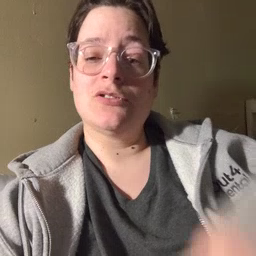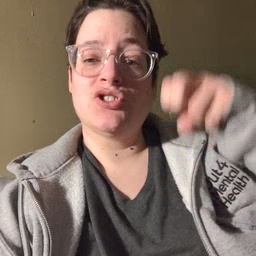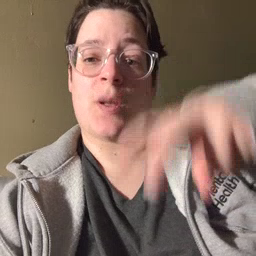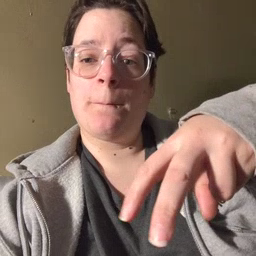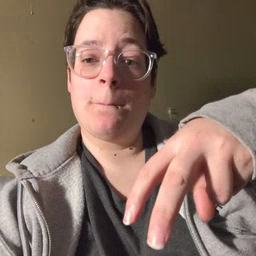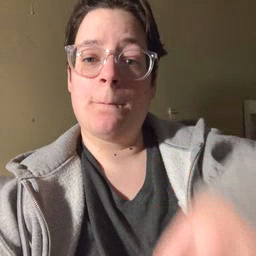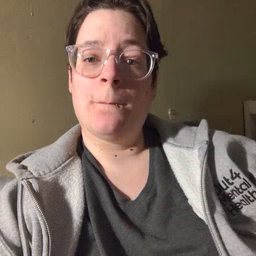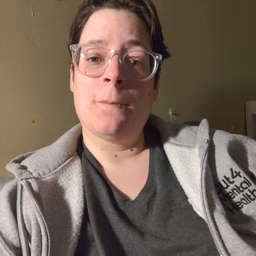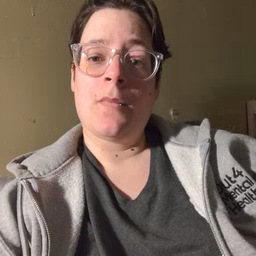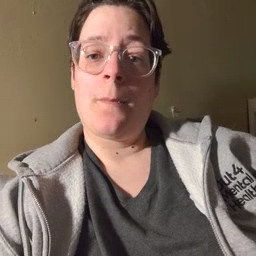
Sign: jump